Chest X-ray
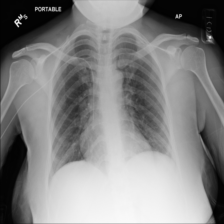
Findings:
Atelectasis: negative
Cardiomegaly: negative
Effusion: negative
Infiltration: negative
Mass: negative
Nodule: negative
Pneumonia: negative
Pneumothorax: negative
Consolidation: negative
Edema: negative
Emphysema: negative
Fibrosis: negative
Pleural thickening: negative
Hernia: negative